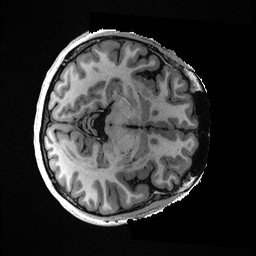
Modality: T1w
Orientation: axial
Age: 33
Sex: female
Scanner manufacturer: ge
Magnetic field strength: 3 T
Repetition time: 0.006952 s
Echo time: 0.00292 s